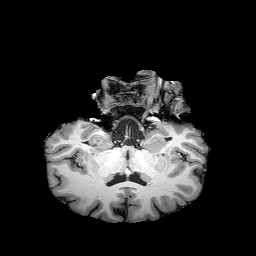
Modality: T1w
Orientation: sagittal
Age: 34
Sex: female
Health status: healthy